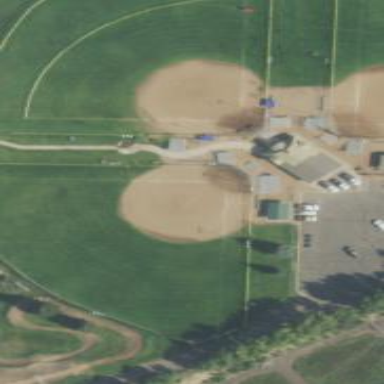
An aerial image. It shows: Baseball pitch for leisure and sports activities.